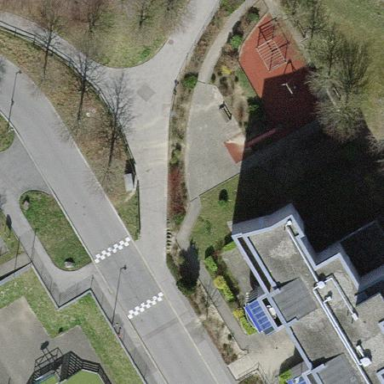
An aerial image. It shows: Playground area for leisure land.